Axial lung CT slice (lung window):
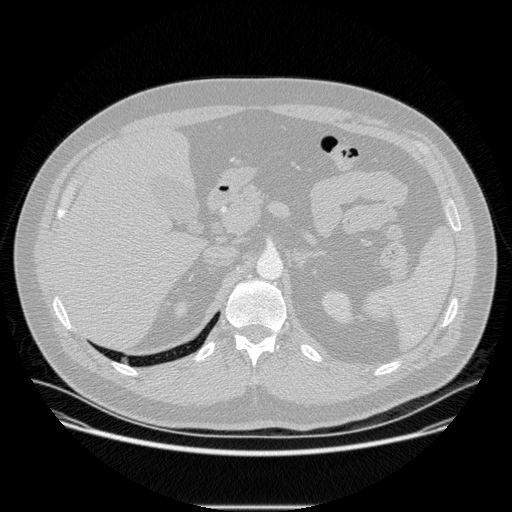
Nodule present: no